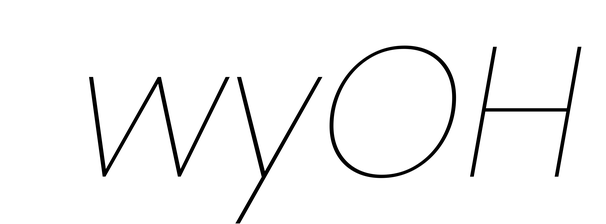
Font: Poppins-ThinItalic